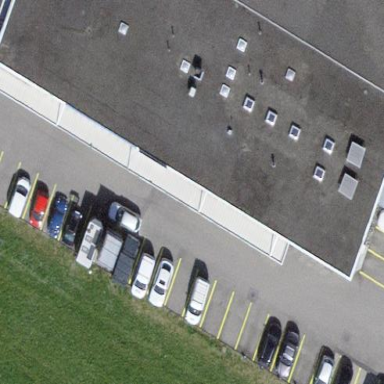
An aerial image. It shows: Parking area with surface.